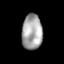
Tissue: skin
Cell type: Epithelial cells
Senescence score: 0.2597
Nuclear area (px): 719
Mean DAPI intensity: 163.705